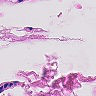
Metastatic tissue present: no